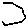
Label: hexagon